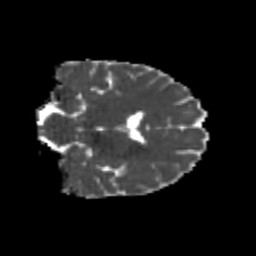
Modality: MD
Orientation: coronal
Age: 22
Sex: female
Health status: healthy
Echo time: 0.074 s